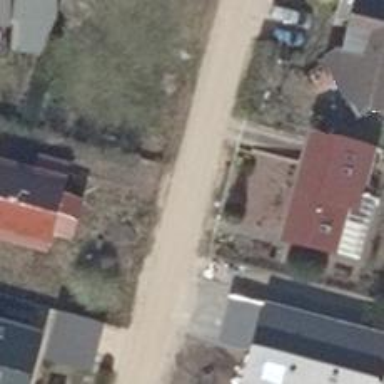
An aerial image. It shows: Driveway.